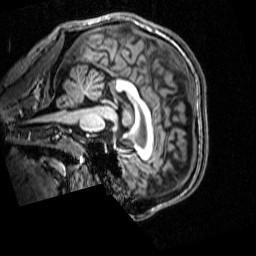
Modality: T1w
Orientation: sagittal